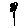
Label: flower